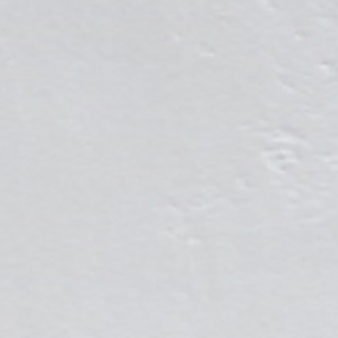
Label: other